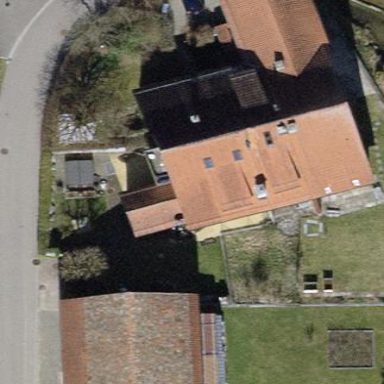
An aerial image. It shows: Building with tile roof.